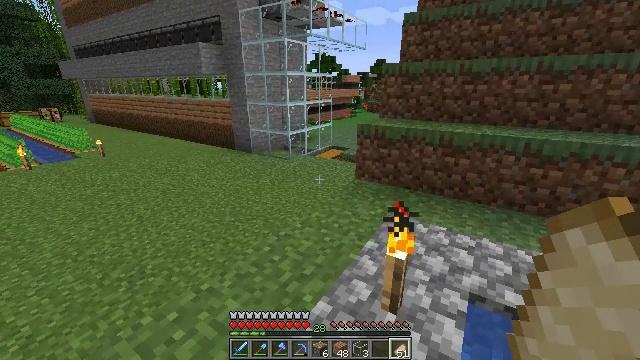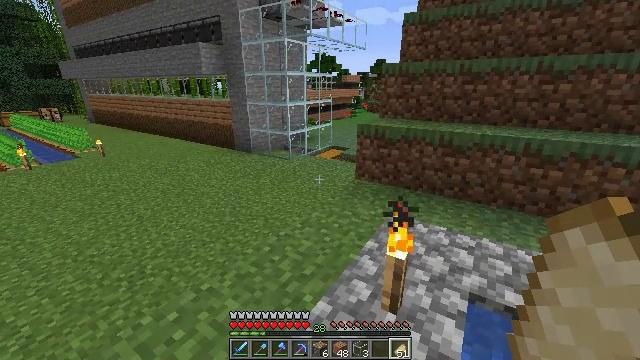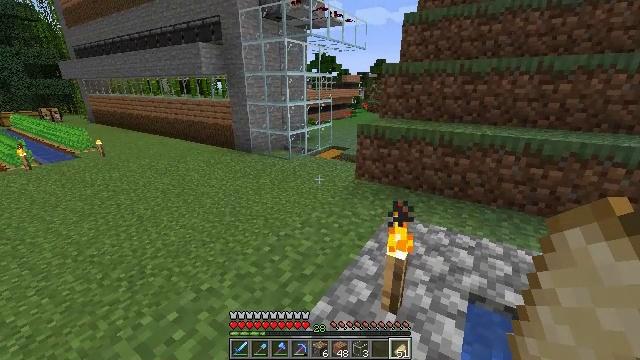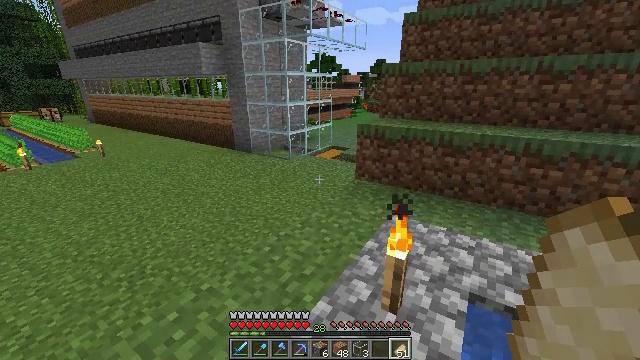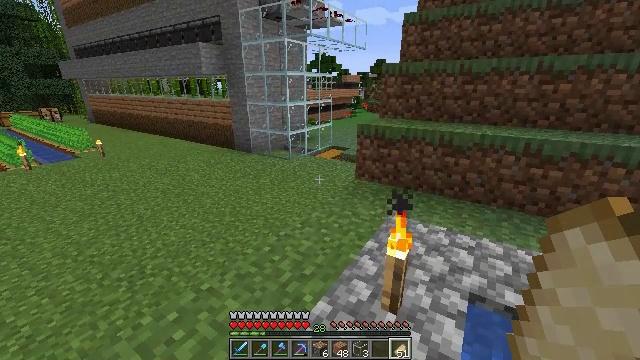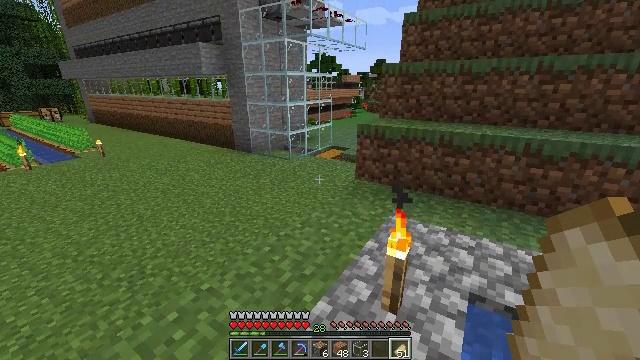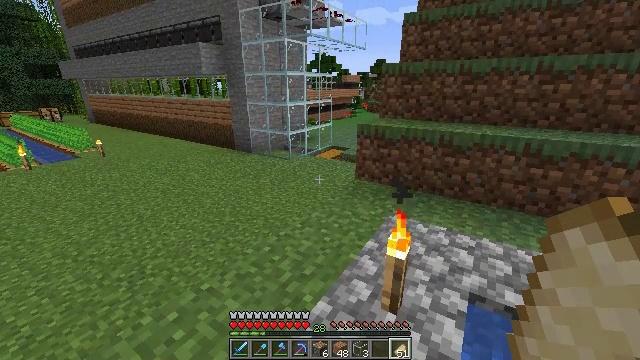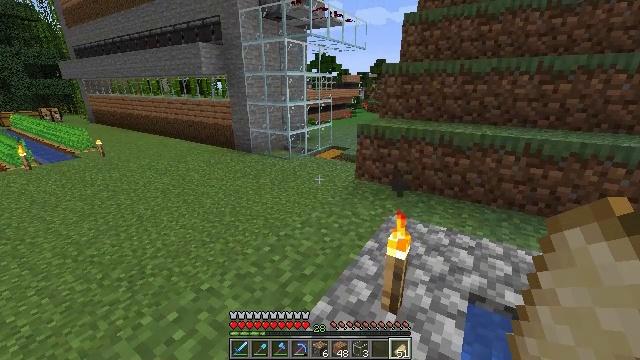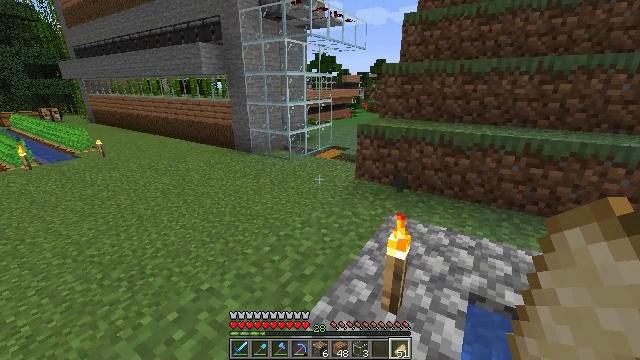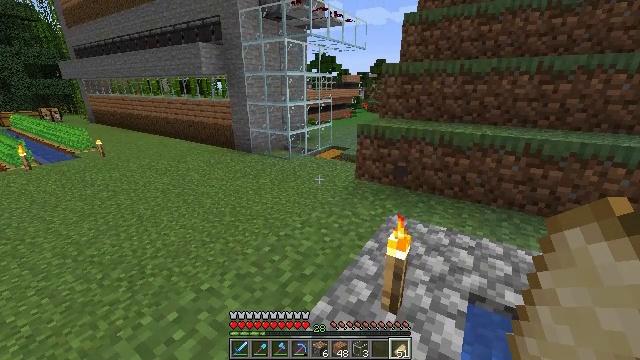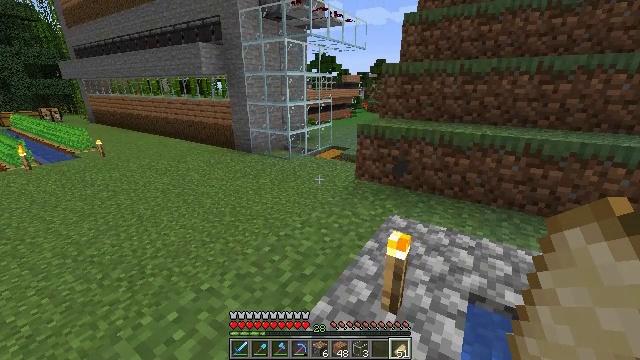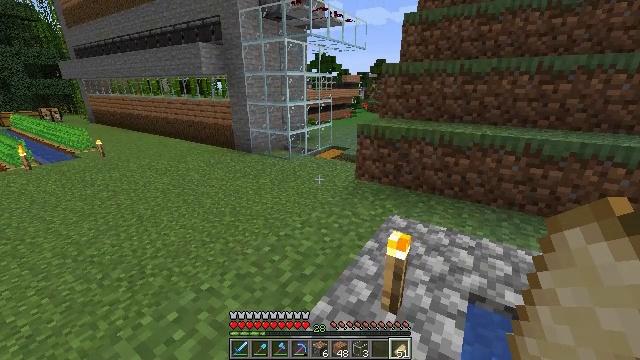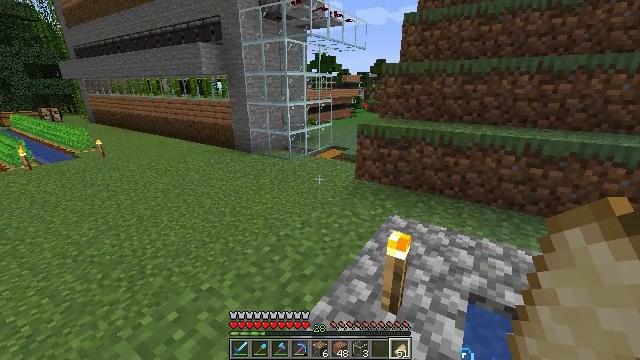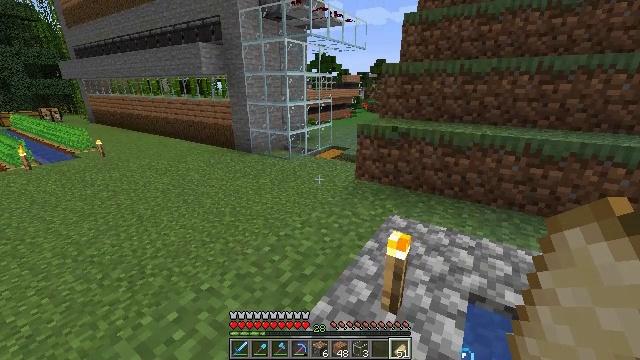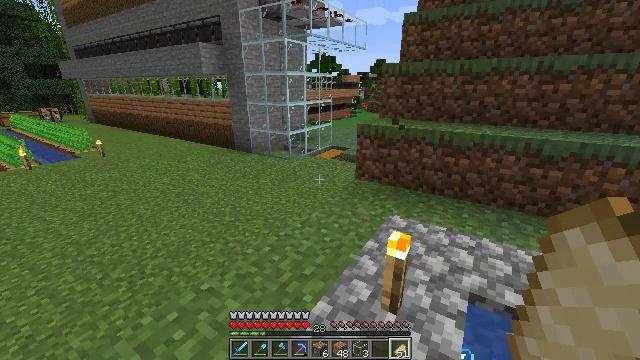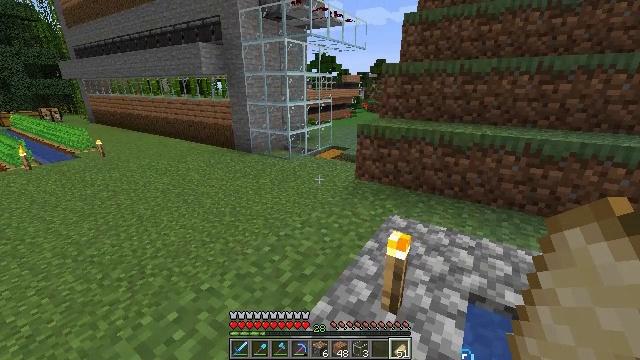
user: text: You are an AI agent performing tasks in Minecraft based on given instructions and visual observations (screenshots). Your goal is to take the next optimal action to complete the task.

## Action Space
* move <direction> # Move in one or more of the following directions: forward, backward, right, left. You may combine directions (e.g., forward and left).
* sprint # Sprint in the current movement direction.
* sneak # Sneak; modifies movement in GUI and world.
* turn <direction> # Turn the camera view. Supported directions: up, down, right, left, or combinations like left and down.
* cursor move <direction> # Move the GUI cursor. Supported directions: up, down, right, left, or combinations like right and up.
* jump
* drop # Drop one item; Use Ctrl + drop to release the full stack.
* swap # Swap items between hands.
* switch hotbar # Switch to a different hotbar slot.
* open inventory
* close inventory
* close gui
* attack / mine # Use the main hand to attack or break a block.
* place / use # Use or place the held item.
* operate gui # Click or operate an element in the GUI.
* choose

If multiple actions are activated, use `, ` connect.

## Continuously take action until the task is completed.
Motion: motion action
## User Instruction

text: Take materials to craft redstone.
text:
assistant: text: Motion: no_op
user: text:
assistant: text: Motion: no_op
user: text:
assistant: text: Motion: no_op
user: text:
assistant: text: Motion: no_op
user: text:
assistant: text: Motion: no_op
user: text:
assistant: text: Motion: no_op
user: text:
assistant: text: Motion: no_op
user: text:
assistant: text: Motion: no_op
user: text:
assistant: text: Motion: no_op
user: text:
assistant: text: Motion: no_op
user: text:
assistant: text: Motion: no_op
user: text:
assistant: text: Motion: no_op
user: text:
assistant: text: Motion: no_op
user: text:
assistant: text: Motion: no_op
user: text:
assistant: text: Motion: no_op
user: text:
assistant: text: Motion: no_op
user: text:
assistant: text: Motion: no_op
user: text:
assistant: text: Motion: no_op
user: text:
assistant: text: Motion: no_op
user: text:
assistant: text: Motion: no_op
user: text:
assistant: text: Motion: no_op
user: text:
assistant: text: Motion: no_op
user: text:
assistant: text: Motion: no_op
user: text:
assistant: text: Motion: no_op
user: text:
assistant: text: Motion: no_op
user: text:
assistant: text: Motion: no_op
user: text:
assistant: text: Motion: no_op
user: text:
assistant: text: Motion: no_op
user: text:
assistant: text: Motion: no_op
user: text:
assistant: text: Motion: no_op